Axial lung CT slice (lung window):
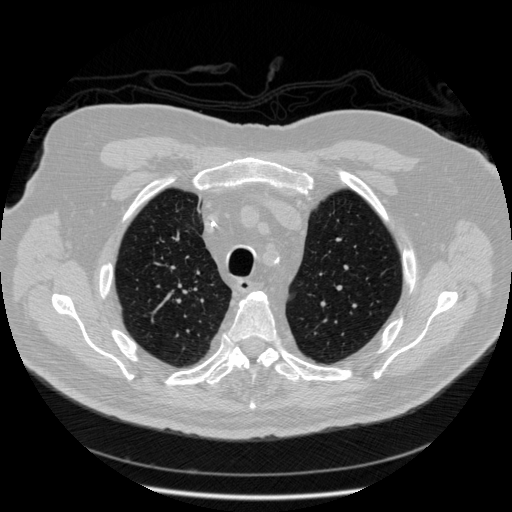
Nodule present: no